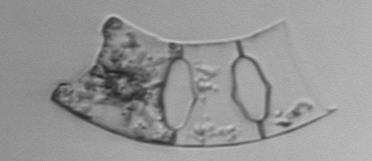
Label: Eucampia